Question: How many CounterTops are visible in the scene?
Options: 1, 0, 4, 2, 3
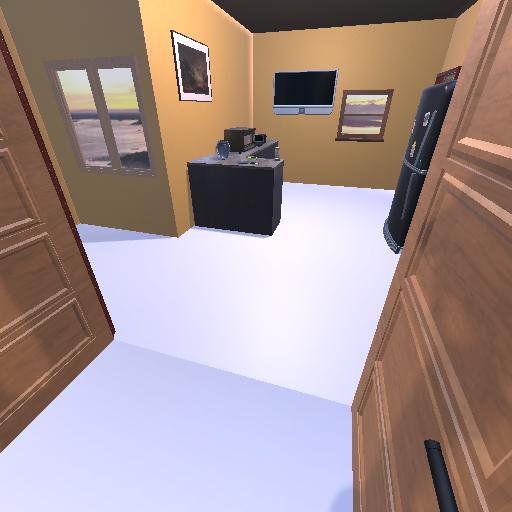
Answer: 1